Question: in a VAADIN Component a User should have the Option to insert one to N Answers to a Question.
Initial there should be one Textfield for the first Answer with a Button ("Add another Answer")
At Button Push there should added a new Textfield for the second Answer, and so on ...
My Question is, how can I realize the dynamical loading of a new Textfield at Button Push?
I Added a picture of how I imagine this Problem.

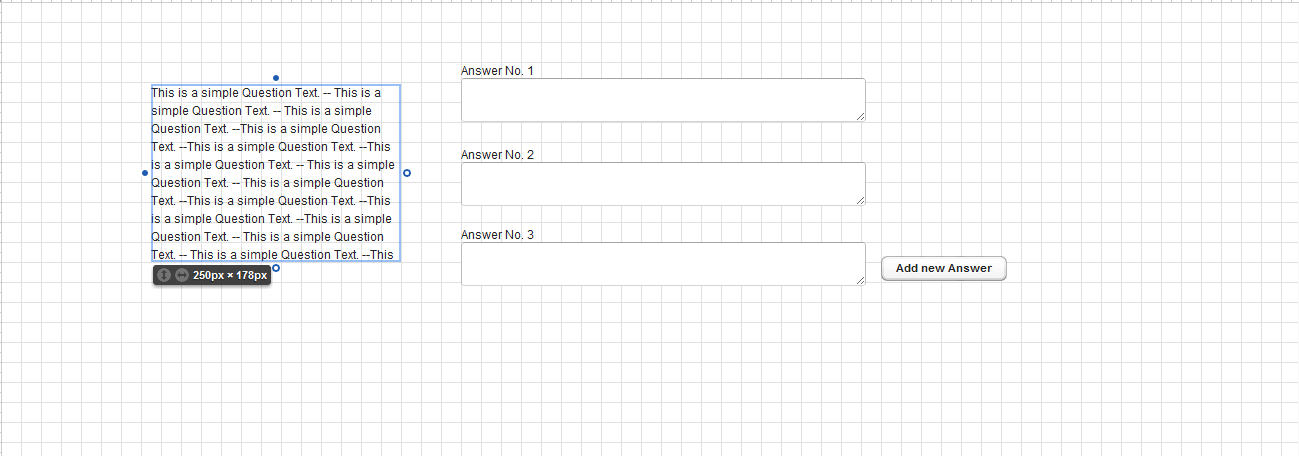
Answer: Just add a click listener to the button which adds a text field to the layout. Basic Vaadin, no tricks.
If your code does not work, add it to your question.